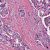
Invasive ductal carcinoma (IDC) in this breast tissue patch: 1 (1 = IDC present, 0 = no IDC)